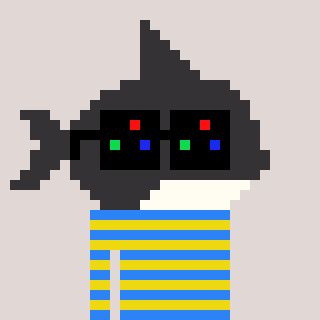
a pixel art character with square black sunglasses, a orca-shaped head and a yellow-colored body on a warm background